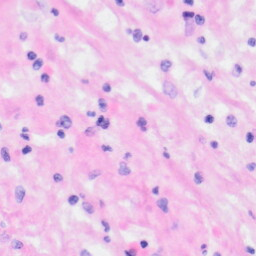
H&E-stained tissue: Kidney